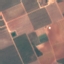
Label: PermanentCrop